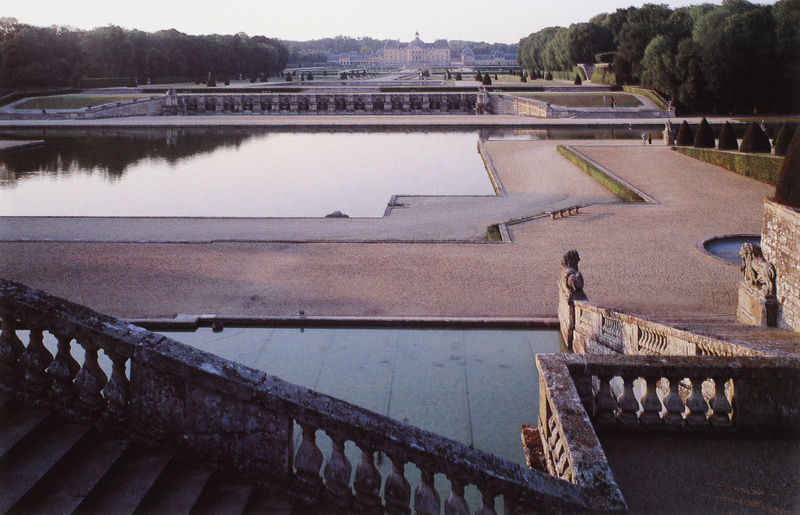
Titel: Vaux-le-Vicomte, Gartenanlage
Künstler: André Le Nôtre
Standort: Melun (EU - F)
Schlagwörter: baum, himmel, schatten, wasser, bäume, grün, landschaft, menschen, see, teich, hintergrund, vordergrund, anlage, haus, hund, park, parkanlage, schloss, weg, barock, stein, steine, weit, bild, spiegel, ferne, spiegelung, busch, büsche, gewässer, wege, land, figur, rokkoko, wald, brunnen, garten, skulptur, statue, pflaster, schotter, fläche, mauer, hecke, hof, bank, kies, treppe, treppen, geländer, stufen, foto, fotografie, spiel, münchen, groß, becken, photo, villa, skulpturen, löwen, statuen, gärtnerei, ballustrade, löwe, wien, postkarte, nymphenburg, palais, versailles, barockgarten, barockanlage, buchsbaum, hecken, maueer, kie, teiche, gartenanalge, symphenburg